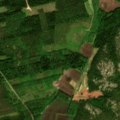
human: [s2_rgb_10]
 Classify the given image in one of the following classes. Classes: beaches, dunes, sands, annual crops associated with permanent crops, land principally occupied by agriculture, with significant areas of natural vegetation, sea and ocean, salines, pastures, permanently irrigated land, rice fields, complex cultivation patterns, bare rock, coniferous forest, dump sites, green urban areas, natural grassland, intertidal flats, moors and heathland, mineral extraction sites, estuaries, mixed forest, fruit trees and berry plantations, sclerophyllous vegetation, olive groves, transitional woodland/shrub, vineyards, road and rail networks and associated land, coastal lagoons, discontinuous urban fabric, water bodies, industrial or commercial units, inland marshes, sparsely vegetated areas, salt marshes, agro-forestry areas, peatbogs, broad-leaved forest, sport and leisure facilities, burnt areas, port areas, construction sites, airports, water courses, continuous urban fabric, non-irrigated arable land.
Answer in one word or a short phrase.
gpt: land principally occupied by agriculture, with significant areas of natural vegetation, coniferous forest, mixed forest, transitional woodland/shrub